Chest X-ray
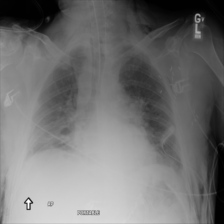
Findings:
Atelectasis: negative
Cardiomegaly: negative
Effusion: negative
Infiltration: negative
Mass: negative
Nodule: negative
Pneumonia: negative
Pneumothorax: negative
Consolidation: negative
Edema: negative
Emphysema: negative
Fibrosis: negative
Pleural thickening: negative
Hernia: negative